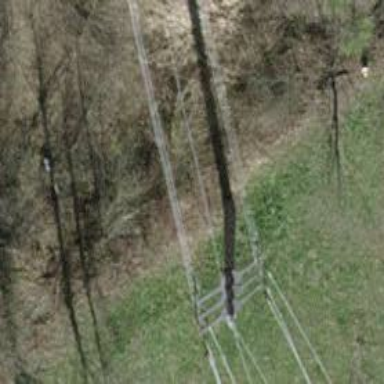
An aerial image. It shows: Minor power line with 3 cables.